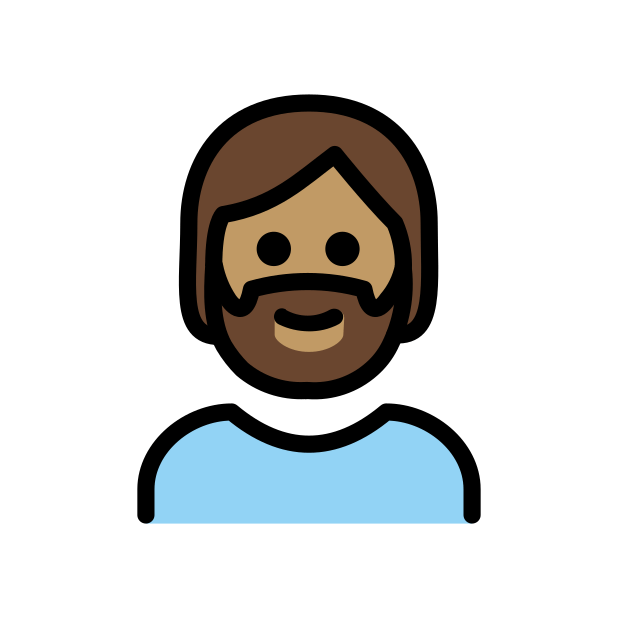
person: medium skin tone, beard